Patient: sex M, age 37
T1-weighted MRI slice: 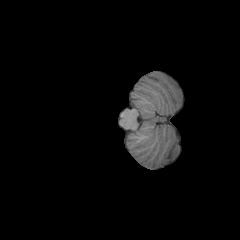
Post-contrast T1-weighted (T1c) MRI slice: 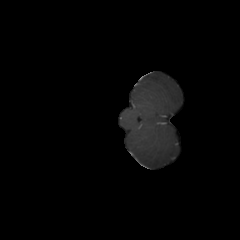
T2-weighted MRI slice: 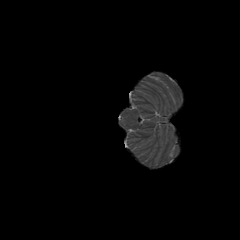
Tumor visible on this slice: no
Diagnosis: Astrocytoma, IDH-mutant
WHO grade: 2